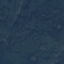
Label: Forest